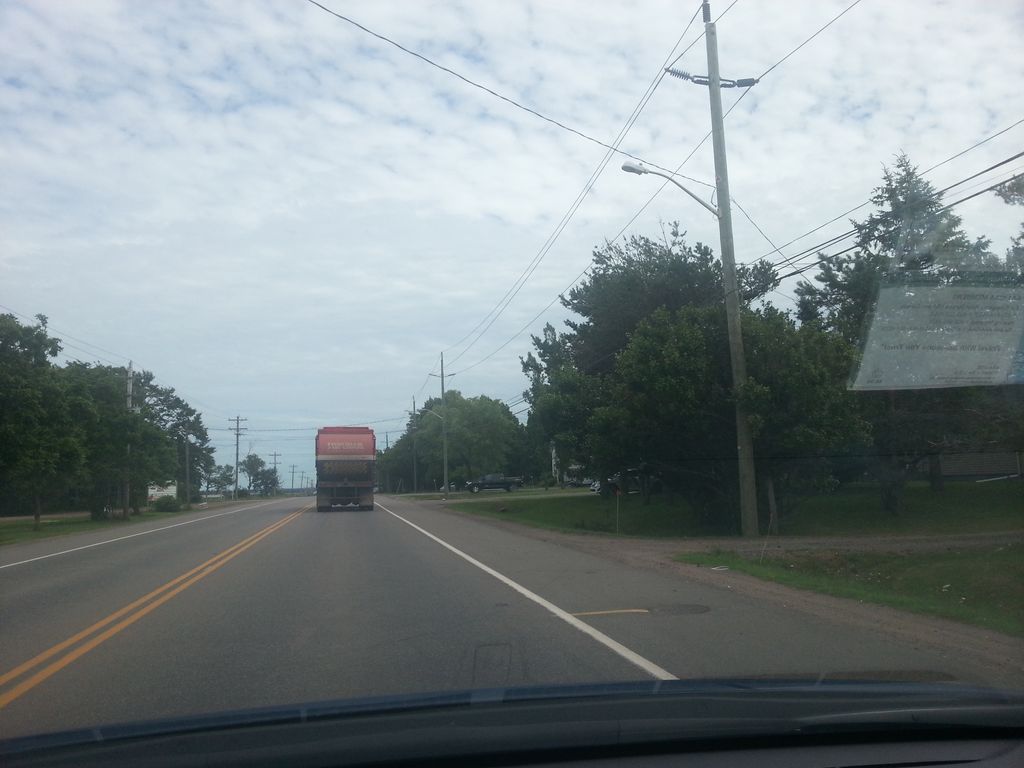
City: charlottetown